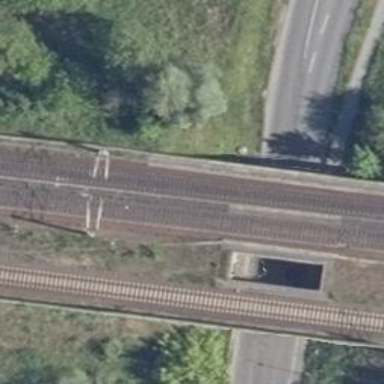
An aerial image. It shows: Bridge carrying electrified railway line with contact line. The railway line is ballastless.